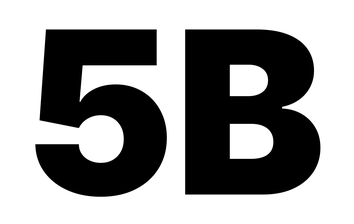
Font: Inter_Black